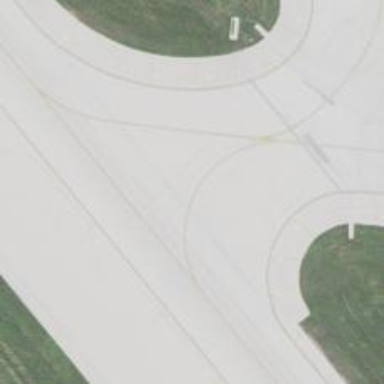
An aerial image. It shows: Image of taxiway at airport.